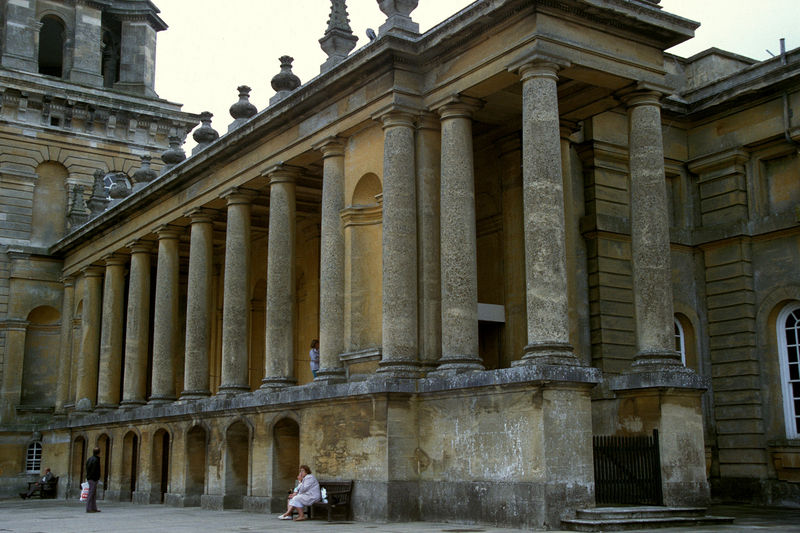
Titel: Nordfassade, westliche Kolonnade
Künstler: John Vanbrugh
Standort: Woodstock, Oxfordshire
Institution: Blenheim Palace
Schlagwörter: himmel, mann, gelb, menschen, fenster, frau, säule, säulen, tür, gebäude, haus, schloss, zaun, architektur, sockel, stein, gatter, gitter, kirche, boden, sitzend, renaissance, turm, sommer, ziegel, bank, treppe, treppen, stufen, tor, foto, fotografie, eingang, arkade, berlin, antike, palast, gebilde, arkaden, aussenansicht, romantisch, antik, museum, dorisch, alte frau, gothisch, klassisch, aufsatz, säulengang, nischen, seitenflügel, wandelgang, potsdam, touristen, törchen, plastiktüte, detailansicht, turisten, inonisch, fotogrpahie